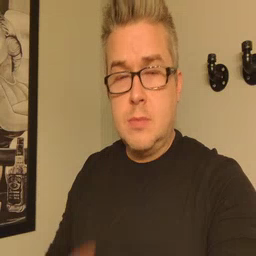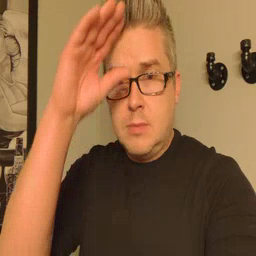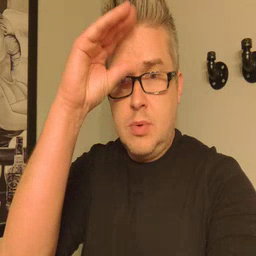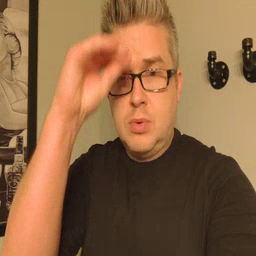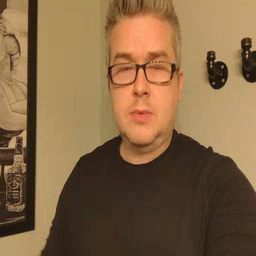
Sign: boy